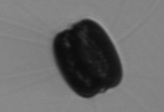
Label: Thalassiosira